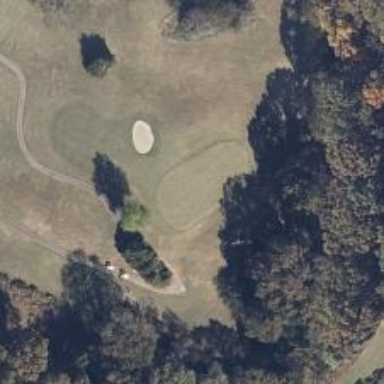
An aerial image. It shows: Golf hole.